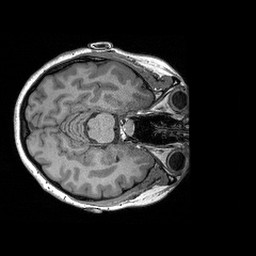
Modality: T1w
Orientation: axial
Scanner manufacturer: siemens
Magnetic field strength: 3 T
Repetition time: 2.3 s
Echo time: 0.00298 s